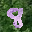
Label: 8